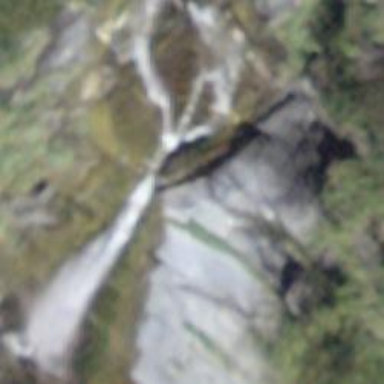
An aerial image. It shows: Beautiful waterfall.